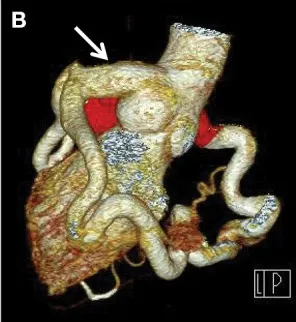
Arrow), a single left coronary ostium with a giant coronary trunk.
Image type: radiology (ct)